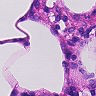
Metastatic tissue present: no